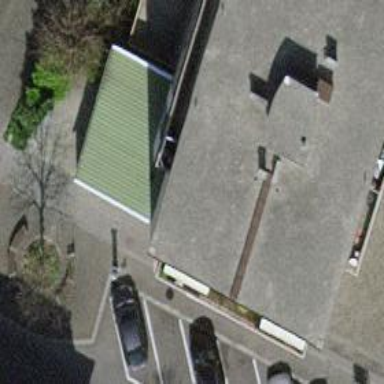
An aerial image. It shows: Cafe.